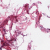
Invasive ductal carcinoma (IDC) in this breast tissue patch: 1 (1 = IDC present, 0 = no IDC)